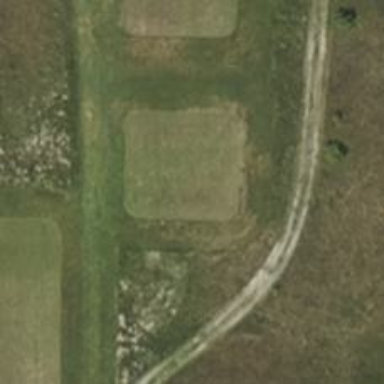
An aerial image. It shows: Golf tee.